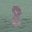
Label: 8